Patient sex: M
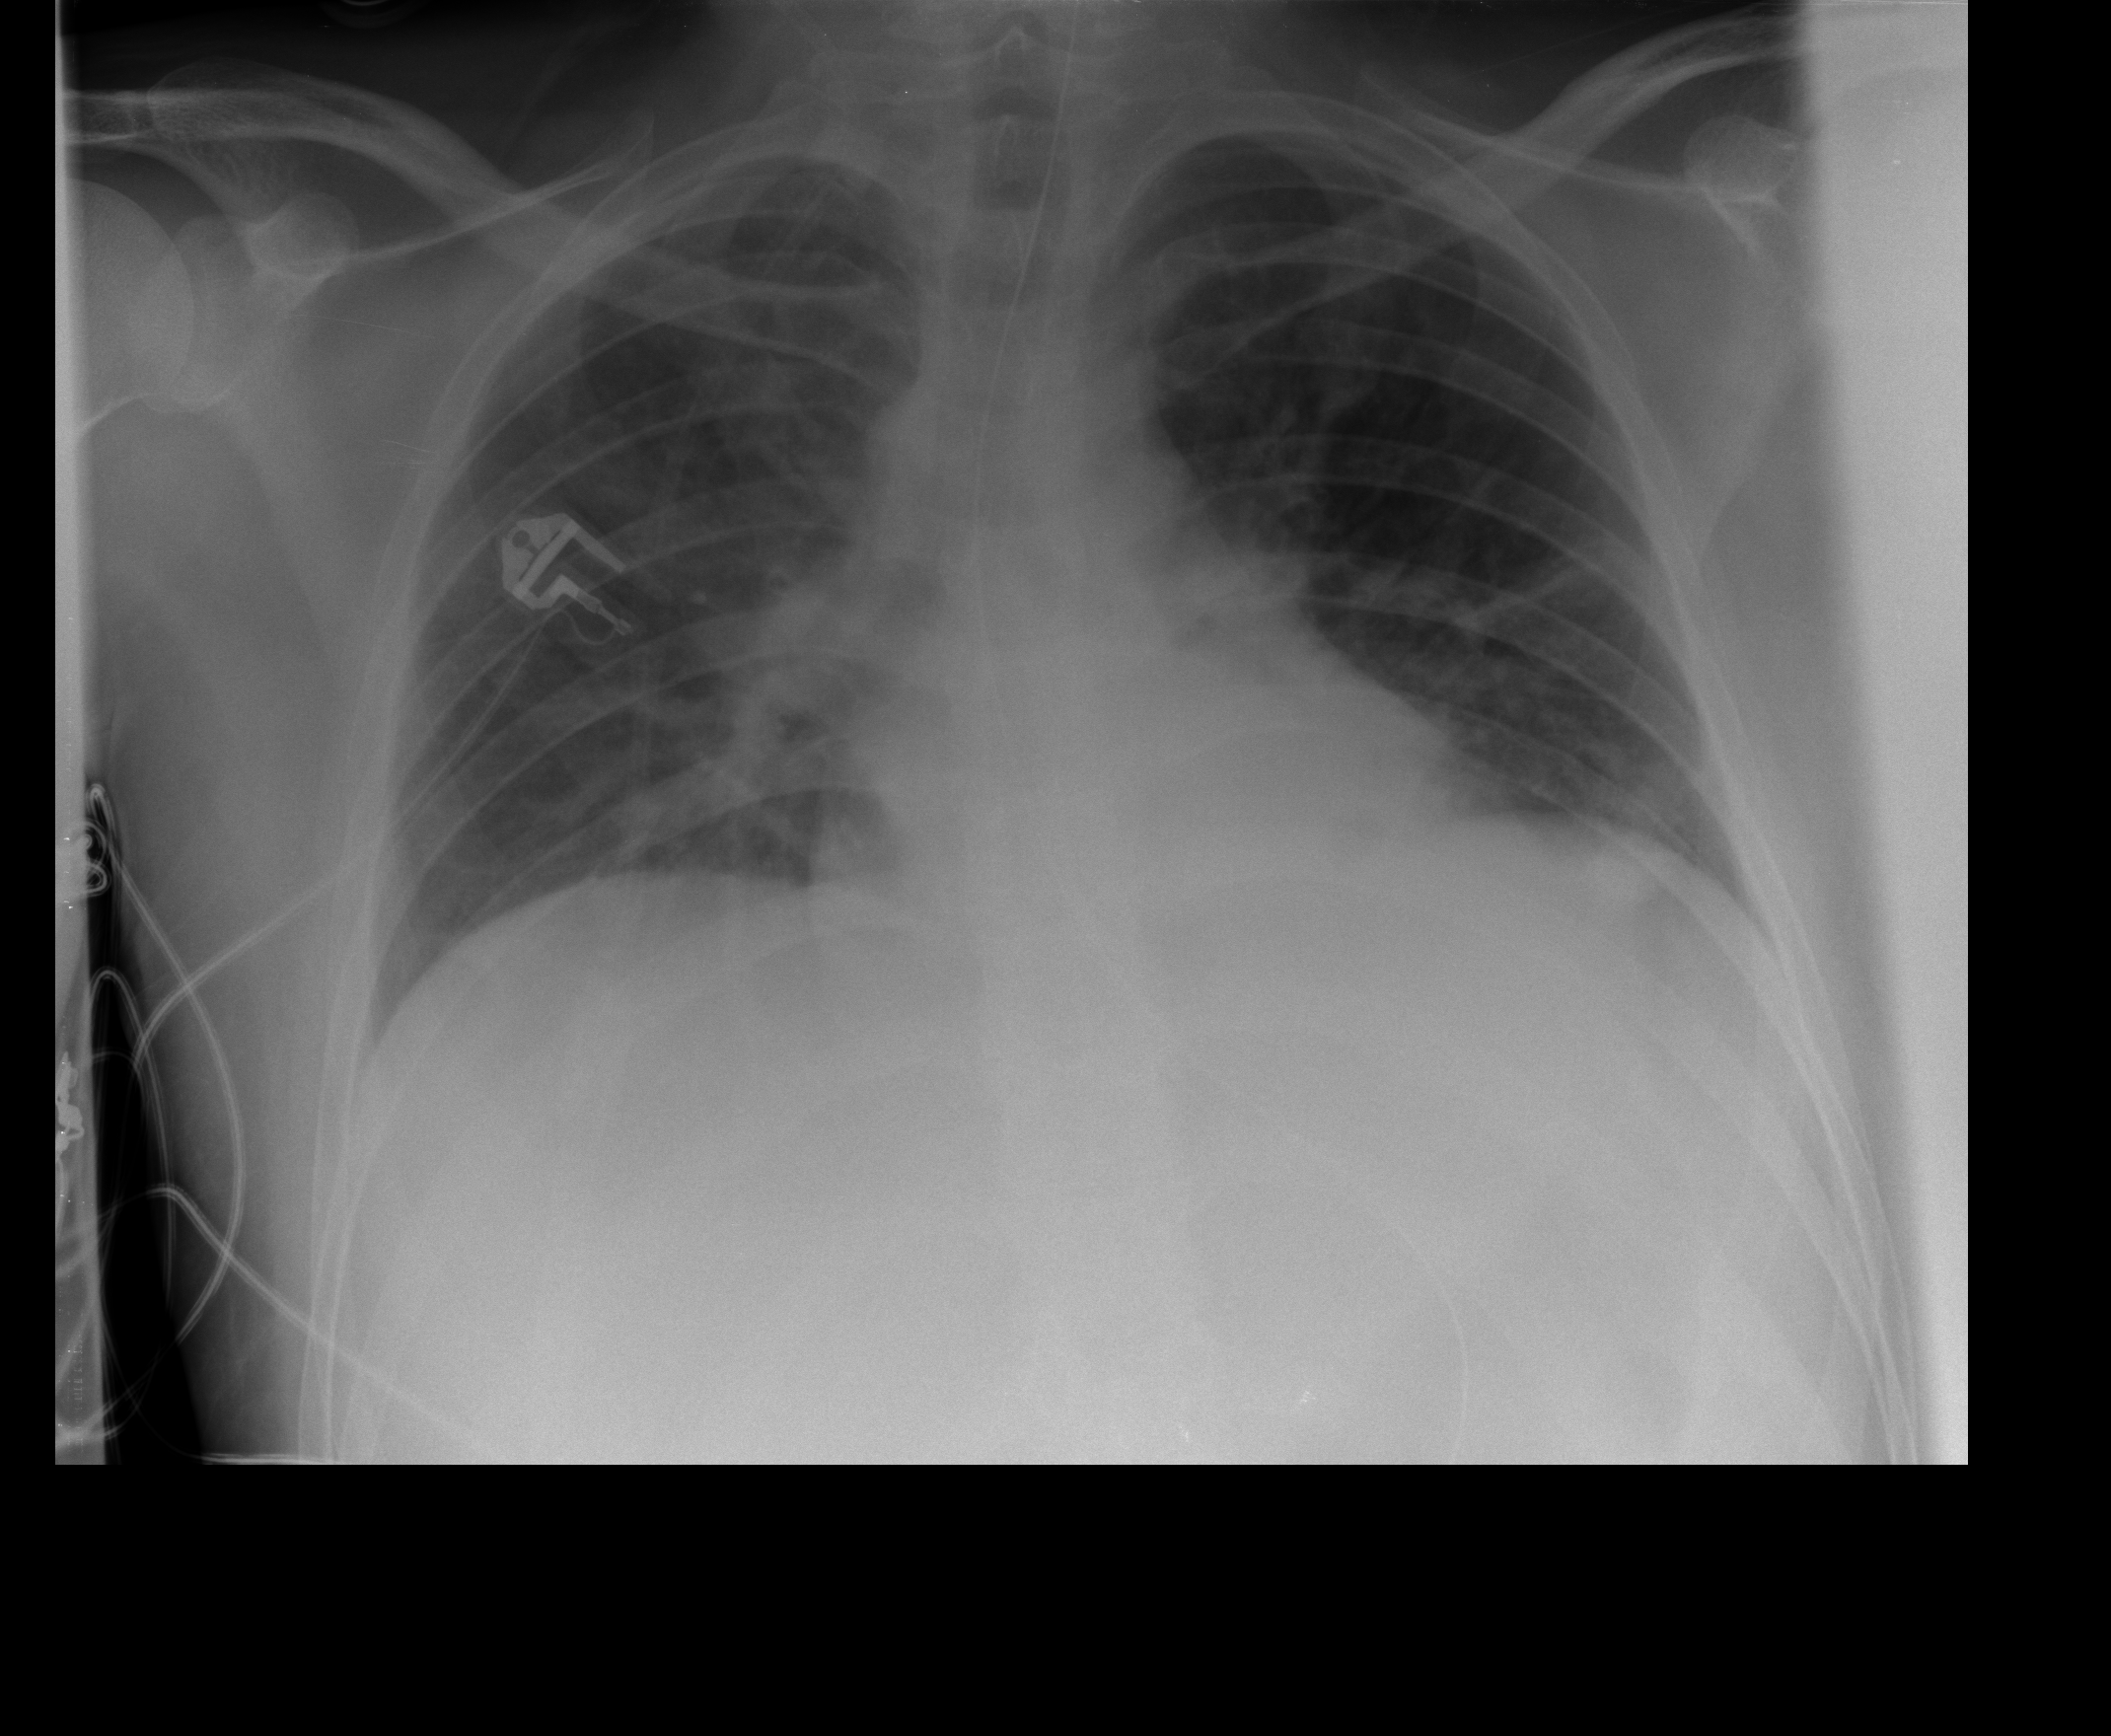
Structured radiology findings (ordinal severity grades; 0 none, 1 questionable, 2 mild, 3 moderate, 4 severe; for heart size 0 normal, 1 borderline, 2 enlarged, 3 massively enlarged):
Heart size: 2
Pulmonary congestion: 2
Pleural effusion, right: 0
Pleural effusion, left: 0
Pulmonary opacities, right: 0
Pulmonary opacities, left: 0
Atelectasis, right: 0
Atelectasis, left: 0